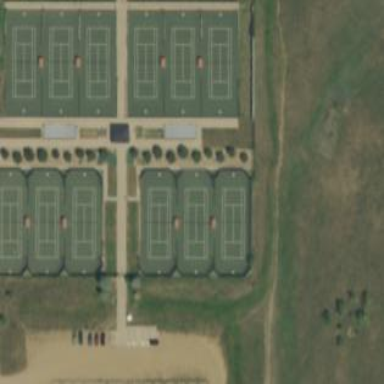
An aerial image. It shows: Sports center with tennis court surrounded by fence.